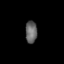
Tissue: lung
Cell type: Epithelial cells
Senescence score: 0.2424
Nuclear area (px): 251
Mean DAPI intensity: 101.797